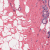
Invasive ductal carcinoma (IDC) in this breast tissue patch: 0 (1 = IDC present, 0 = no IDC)